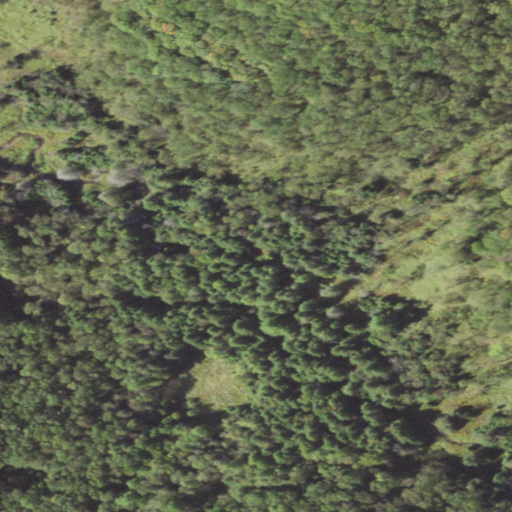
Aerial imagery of valley in Pennsylvania named Carlson Hollow containing deciduous forest, woody wetlands, mixed forest, and evergreen forest